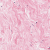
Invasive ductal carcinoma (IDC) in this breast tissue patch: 0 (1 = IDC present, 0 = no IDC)